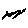
Label: zigzag